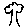
Label: tree